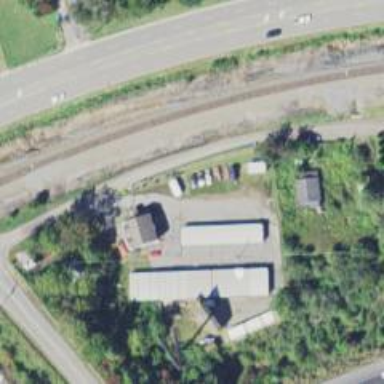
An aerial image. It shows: Commercial area with storage rental shop.